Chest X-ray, PA view. Patient: 70 years old, sex F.
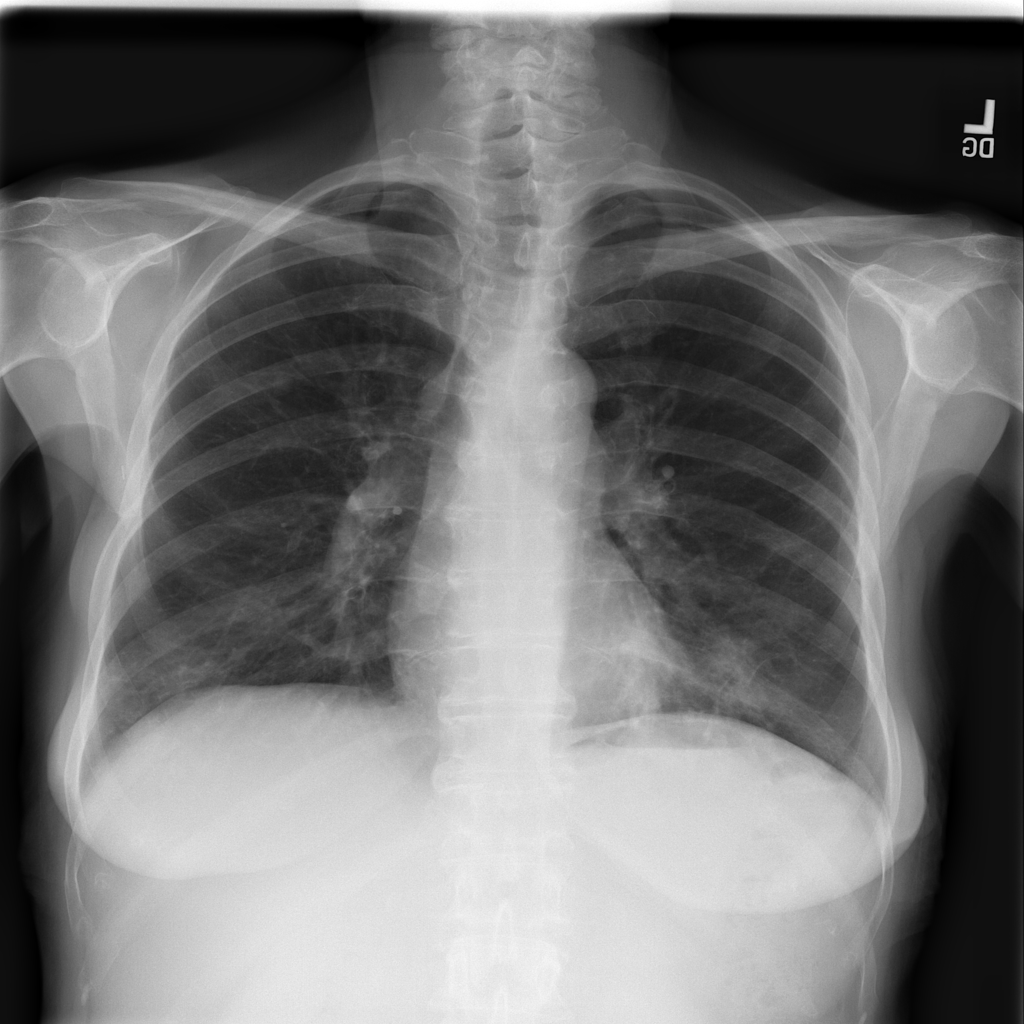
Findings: Infiltration